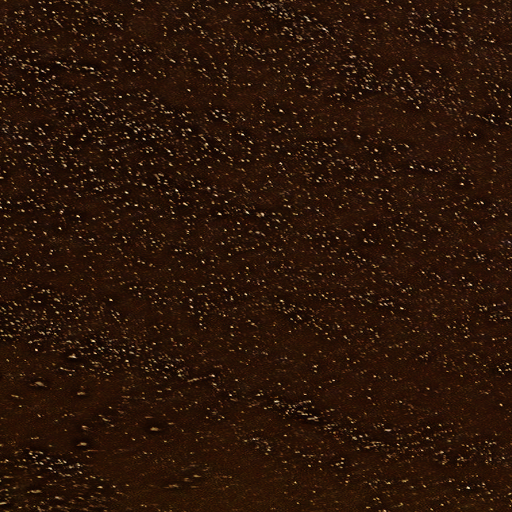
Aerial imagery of mountain in Alaska named Coolie Hat containing only unknown